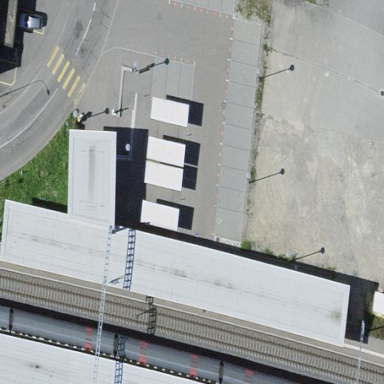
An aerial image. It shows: View of roof of building.